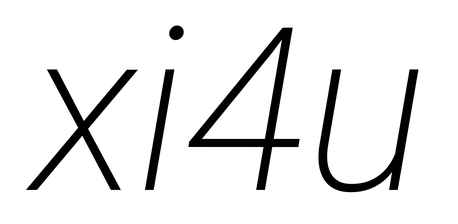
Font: Roboto-Italic_ExtraLight_Italic